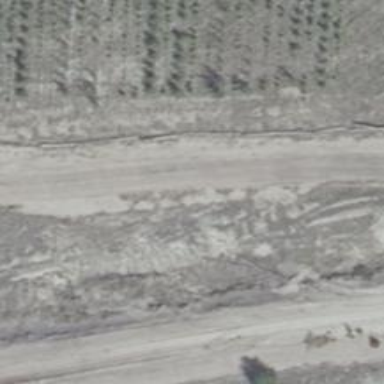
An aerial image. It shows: Track road with grade3 tracktype.